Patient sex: M
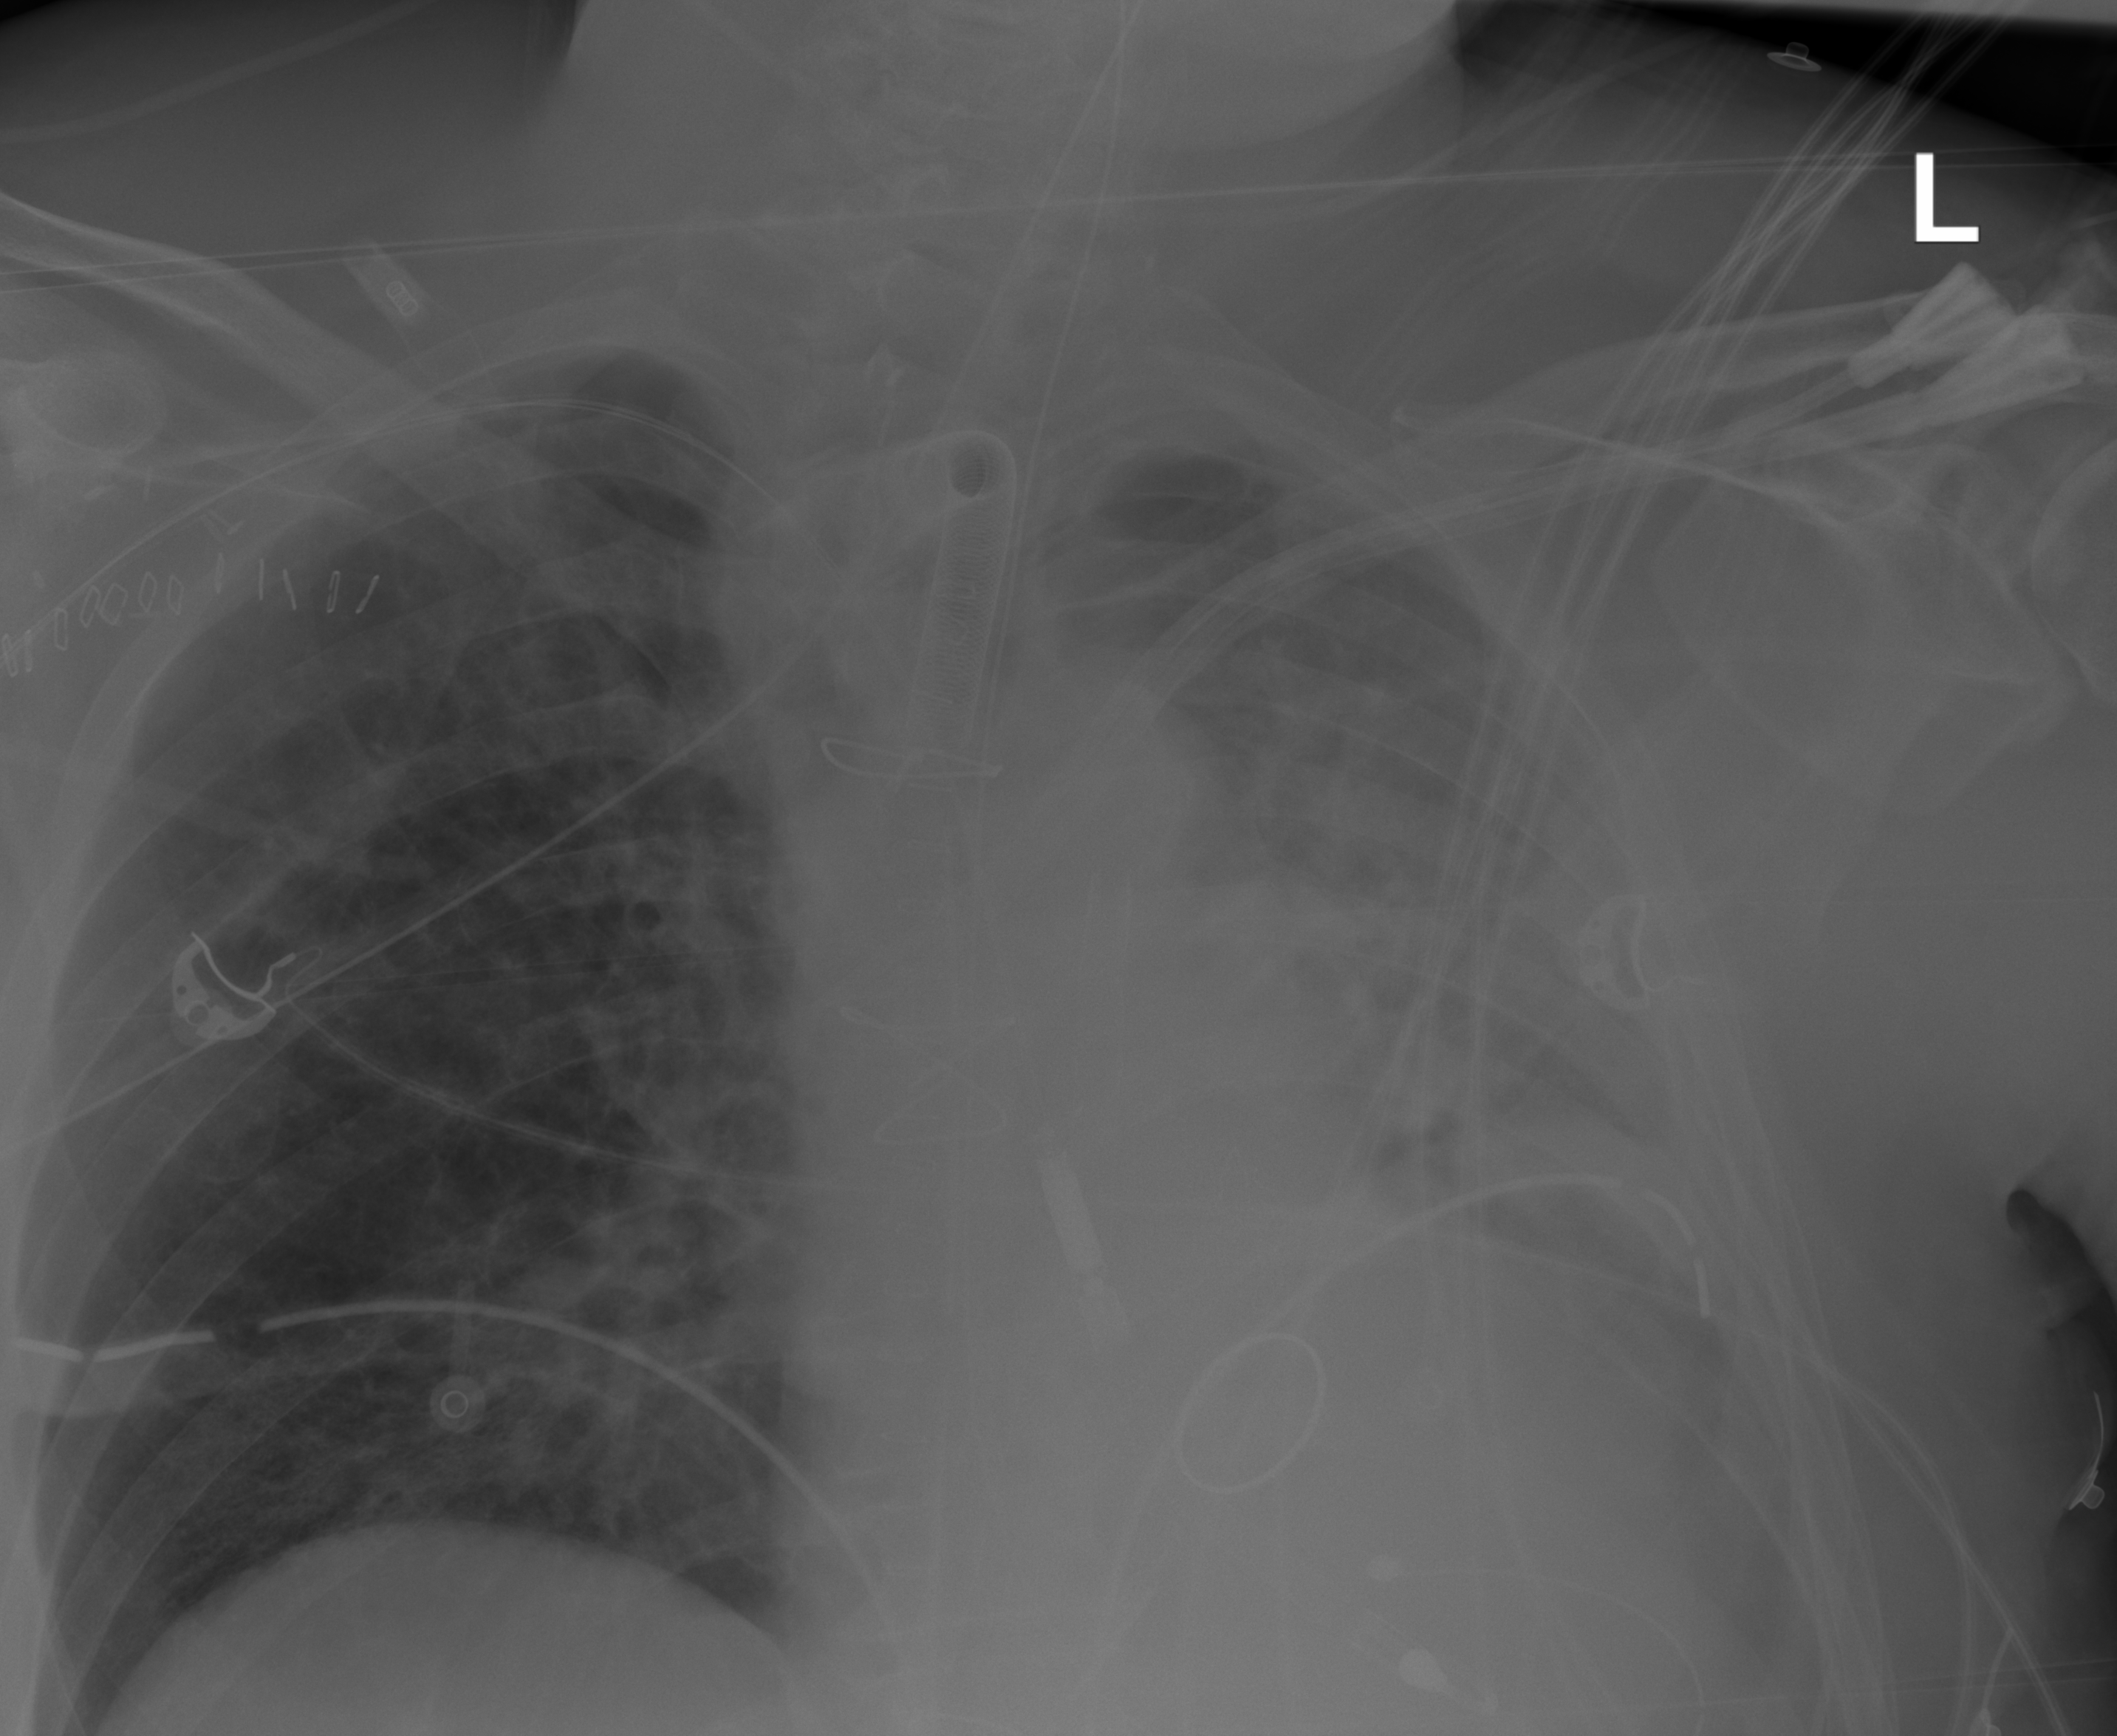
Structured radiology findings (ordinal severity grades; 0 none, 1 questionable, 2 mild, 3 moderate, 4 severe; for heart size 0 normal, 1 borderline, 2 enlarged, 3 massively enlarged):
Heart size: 0
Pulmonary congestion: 2
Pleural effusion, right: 0
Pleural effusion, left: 2
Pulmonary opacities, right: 2
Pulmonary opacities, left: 2
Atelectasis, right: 0
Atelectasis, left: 2